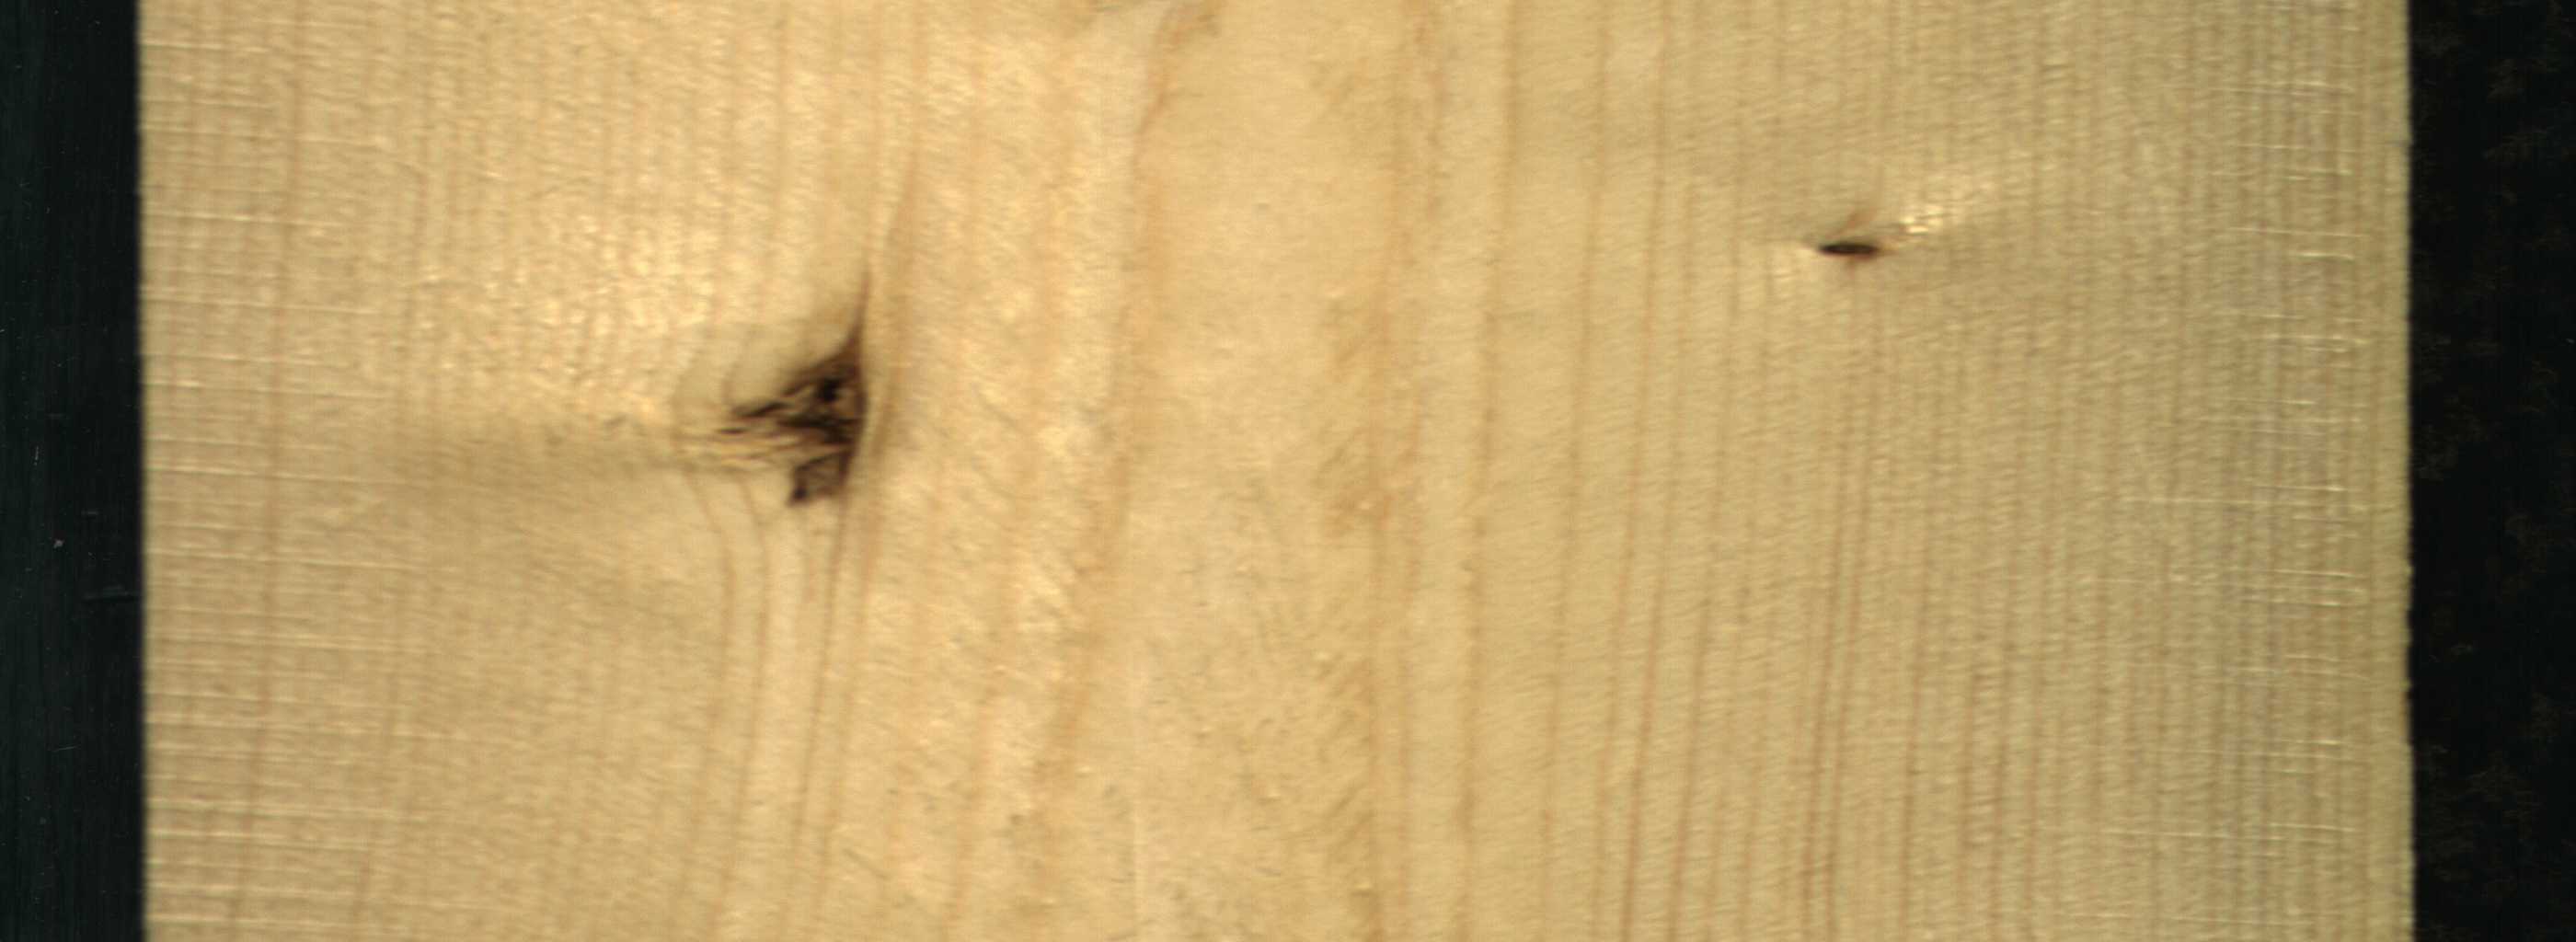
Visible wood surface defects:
Dead_Knot
Dead_Knot